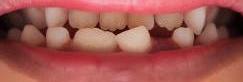
Condition: hypodontia